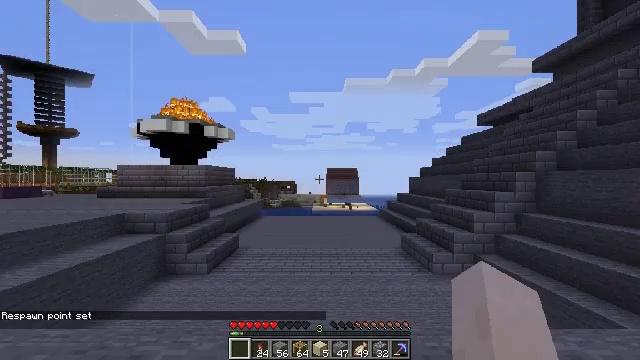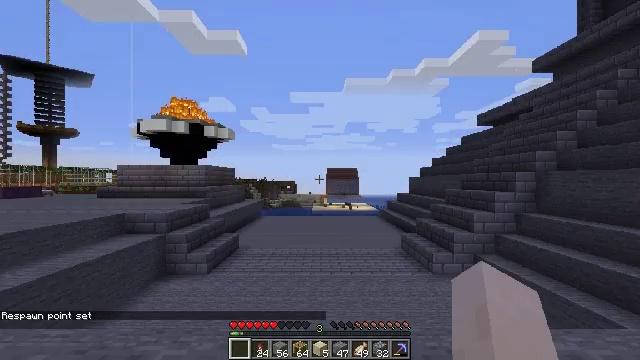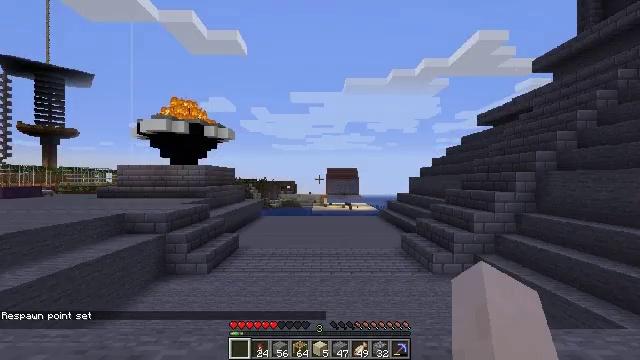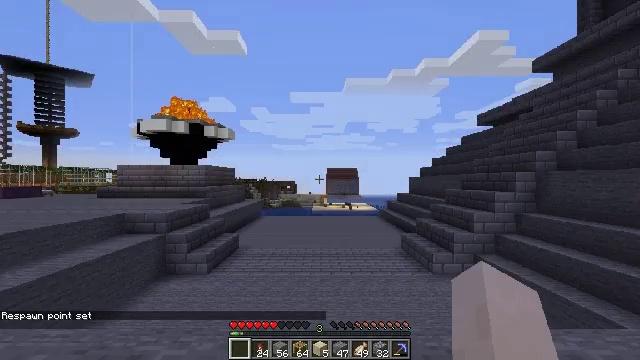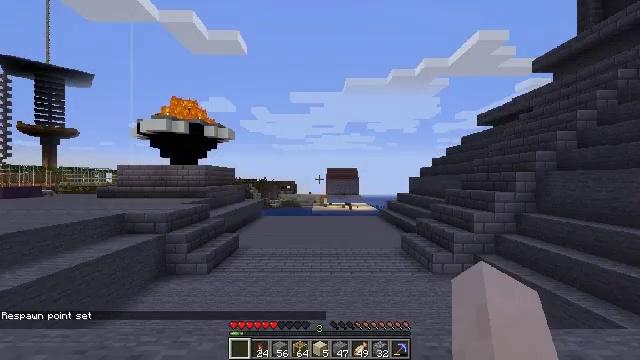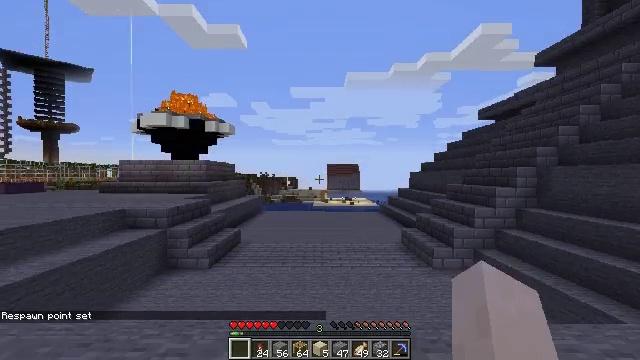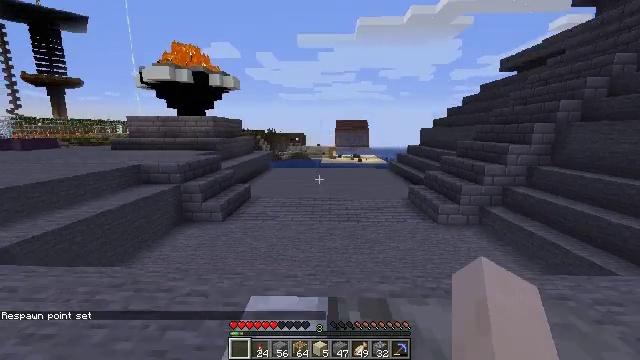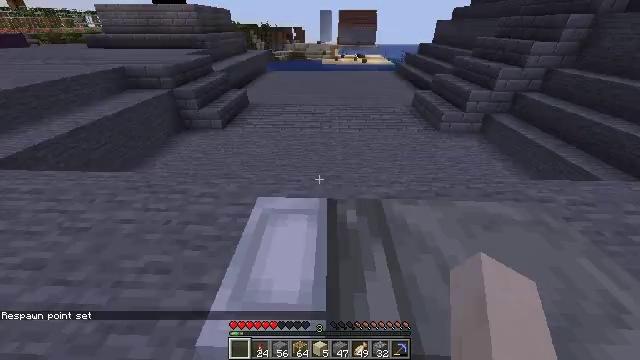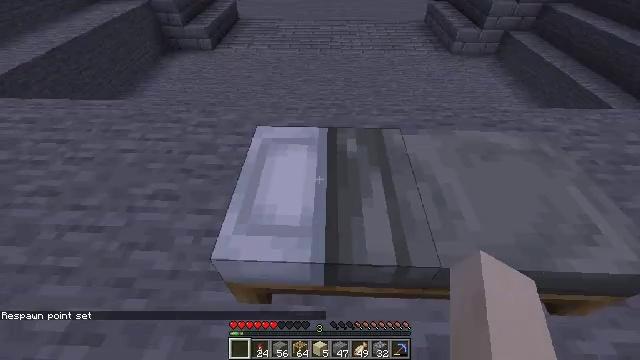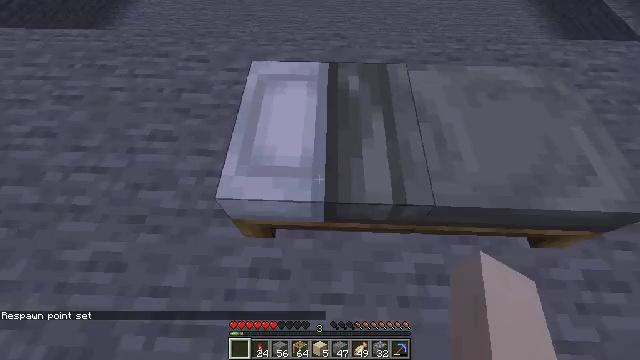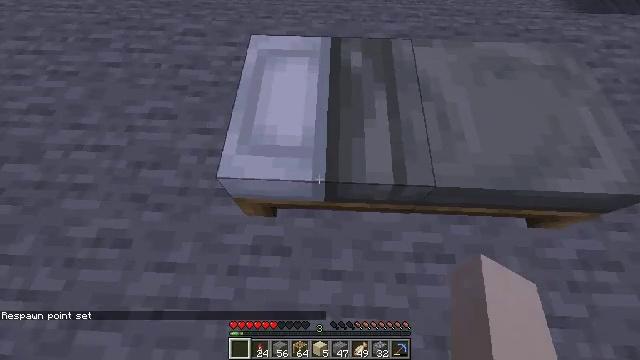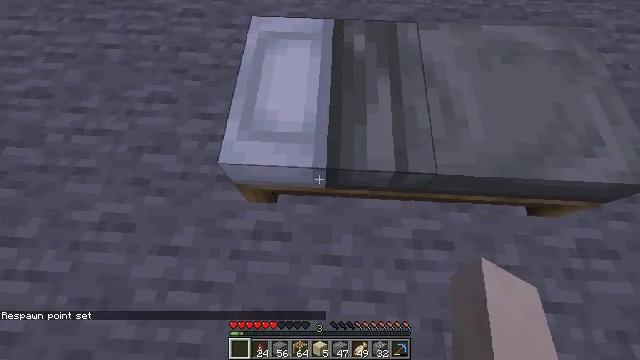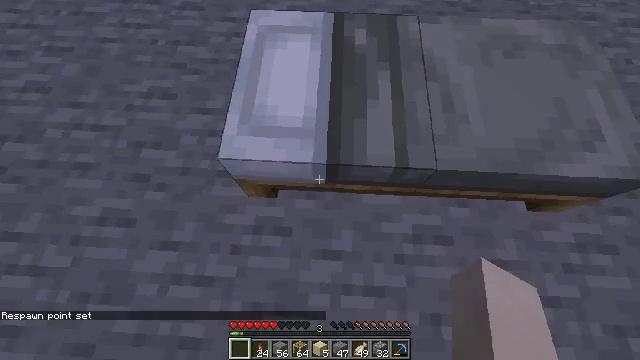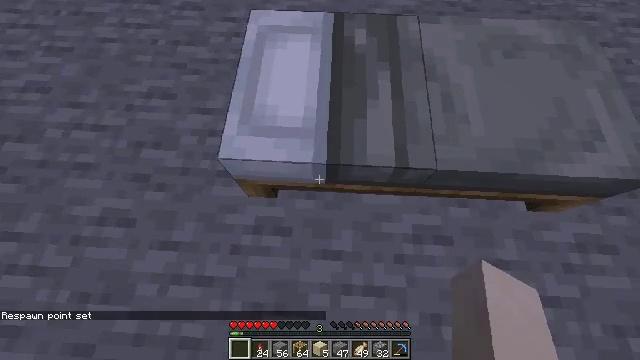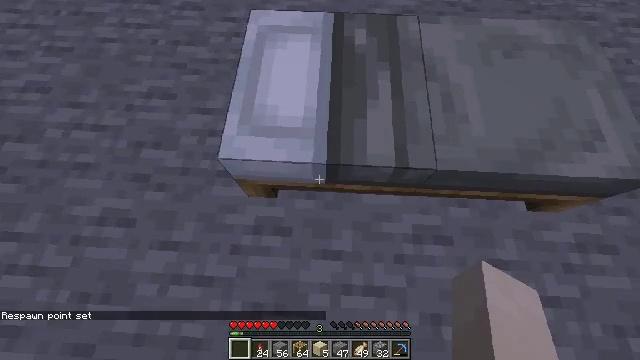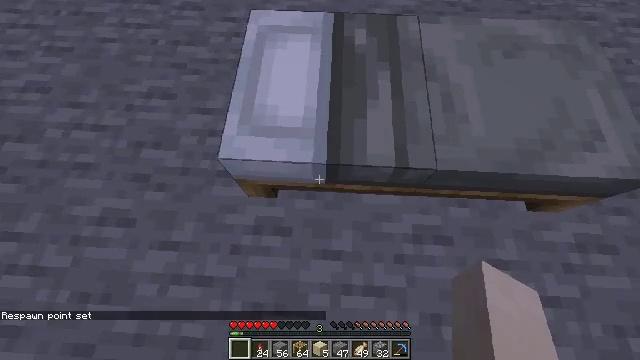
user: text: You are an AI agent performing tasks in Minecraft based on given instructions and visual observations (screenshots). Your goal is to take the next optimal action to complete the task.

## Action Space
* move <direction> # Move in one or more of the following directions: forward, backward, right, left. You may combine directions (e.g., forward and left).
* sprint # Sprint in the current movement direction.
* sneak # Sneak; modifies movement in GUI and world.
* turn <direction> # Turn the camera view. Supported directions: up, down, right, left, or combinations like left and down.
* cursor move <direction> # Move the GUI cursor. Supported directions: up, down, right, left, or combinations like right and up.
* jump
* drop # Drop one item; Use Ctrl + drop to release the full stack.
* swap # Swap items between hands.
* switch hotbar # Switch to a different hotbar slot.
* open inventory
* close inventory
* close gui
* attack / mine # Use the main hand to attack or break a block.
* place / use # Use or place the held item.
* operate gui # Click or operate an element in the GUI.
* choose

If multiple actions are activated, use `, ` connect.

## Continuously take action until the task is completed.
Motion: motion action
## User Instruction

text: Break a light gray bed.
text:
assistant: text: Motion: no_op
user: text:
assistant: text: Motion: no_op
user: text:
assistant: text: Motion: no_op
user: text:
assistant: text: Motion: no_op
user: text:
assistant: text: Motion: turn down
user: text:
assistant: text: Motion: turn left and down
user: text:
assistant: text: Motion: turn down
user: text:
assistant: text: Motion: turn down
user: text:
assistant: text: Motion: turn down
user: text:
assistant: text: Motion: turn down
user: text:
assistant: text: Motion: turn down
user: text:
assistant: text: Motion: turn down
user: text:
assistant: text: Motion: no_op
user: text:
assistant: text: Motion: no_op
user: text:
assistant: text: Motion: no_op
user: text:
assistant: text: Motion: no_op
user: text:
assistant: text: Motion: no_op
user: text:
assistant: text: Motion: turn up
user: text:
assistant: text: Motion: turn right and up
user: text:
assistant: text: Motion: turn right and up
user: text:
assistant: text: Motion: no_op
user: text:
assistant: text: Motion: no_op
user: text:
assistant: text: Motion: attack / mine
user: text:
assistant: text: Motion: attack / mine
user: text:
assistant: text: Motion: attack / mine
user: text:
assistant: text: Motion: attack / mine
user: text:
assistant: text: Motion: attack / mine
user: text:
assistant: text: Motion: attack / mine
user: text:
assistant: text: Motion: attack / mine
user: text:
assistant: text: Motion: turn right, attack / mine